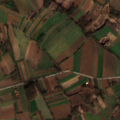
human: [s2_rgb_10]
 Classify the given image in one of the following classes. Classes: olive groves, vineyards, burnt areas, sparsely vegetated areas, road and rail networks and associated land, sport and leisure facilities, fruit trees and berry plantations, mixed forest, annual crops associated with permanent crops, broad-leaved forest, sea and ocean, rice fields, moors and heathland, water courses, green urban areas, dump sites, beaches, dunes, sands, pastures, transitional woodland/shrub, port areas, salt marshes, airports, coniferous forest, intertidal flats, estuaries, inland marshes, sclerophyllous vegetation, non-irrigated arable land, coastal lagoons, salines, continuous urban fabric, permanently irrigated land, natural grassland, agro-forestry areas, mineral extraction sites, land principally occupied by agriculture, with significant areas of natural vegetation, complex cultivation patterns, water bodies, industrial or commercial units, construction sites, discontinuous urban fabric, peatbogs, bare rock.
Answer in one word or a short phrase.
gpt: discontinuous urban fabric, non-irrigated arable land, complex cultivation patterns, land principally occupied by agriculture, with significant areas of natural vegetation